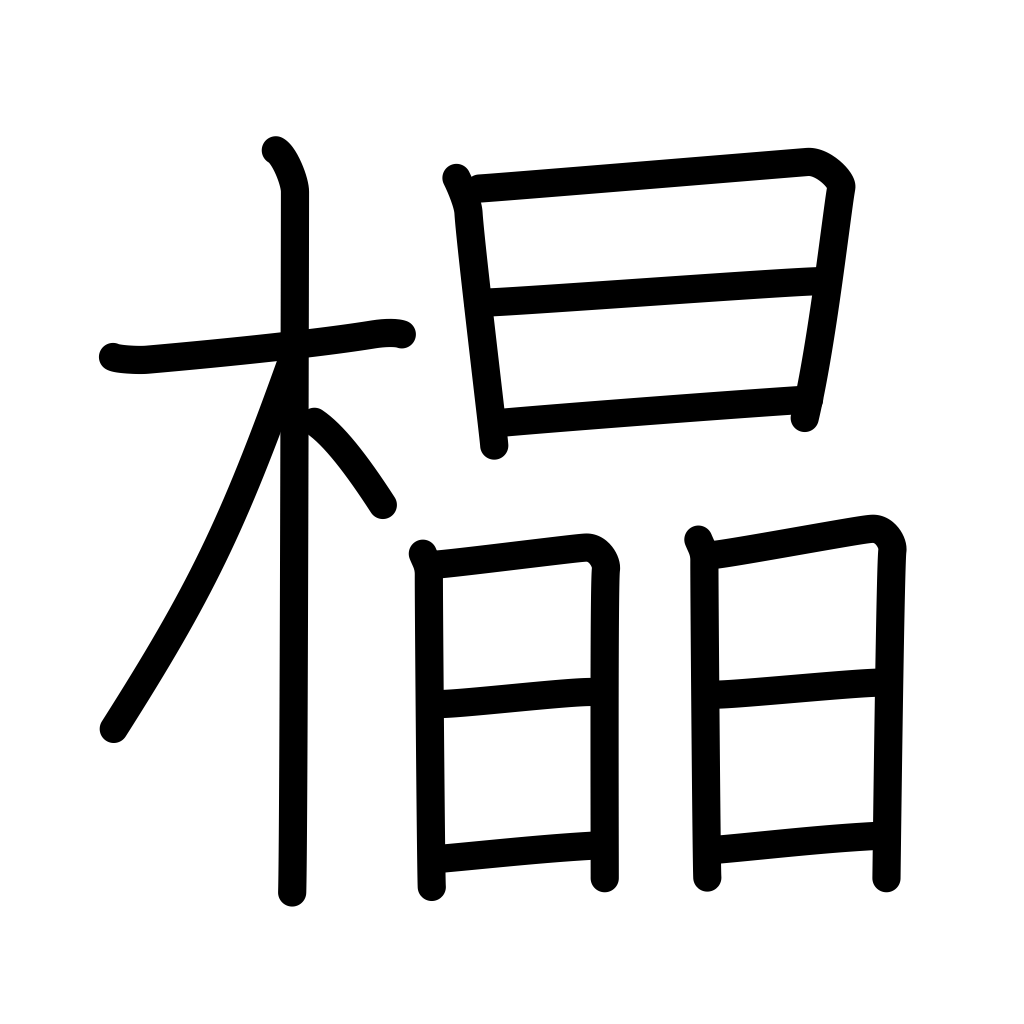
Meaning: straight grain